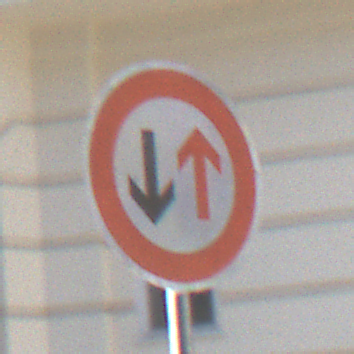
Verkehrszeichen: VorrangDesGegenverkehrs
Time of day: MorningAfternoon
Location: Outdoor (Urban)
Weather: PartlyCloudy
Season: NotSpecified
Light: Natural